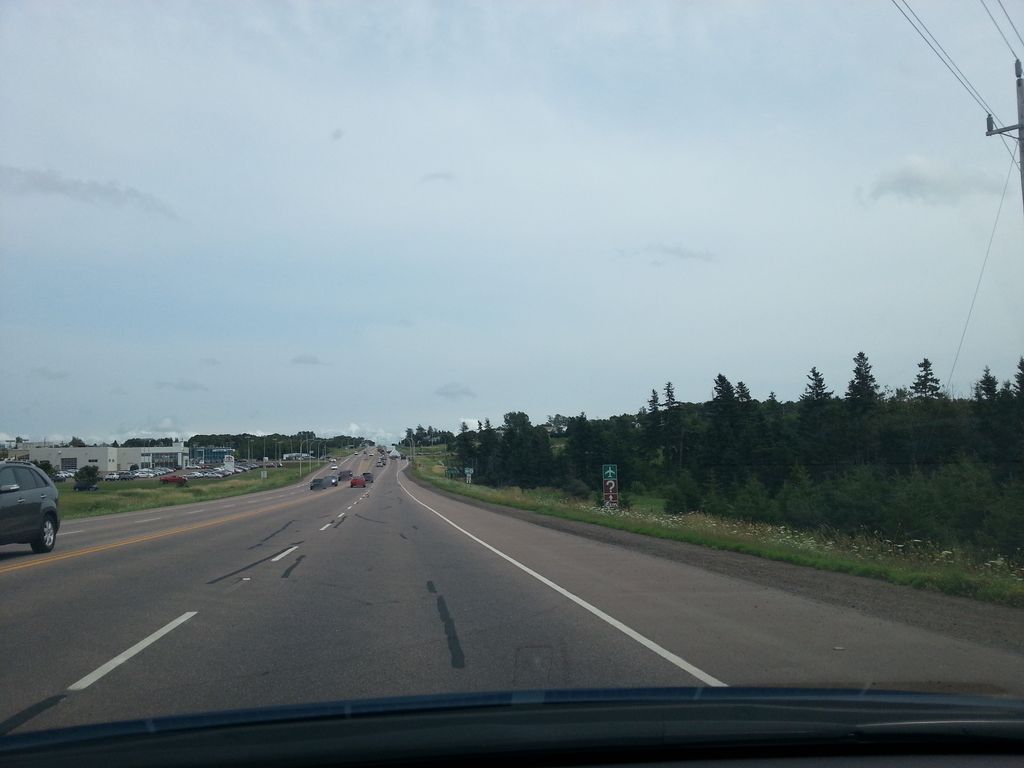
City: charlottetown